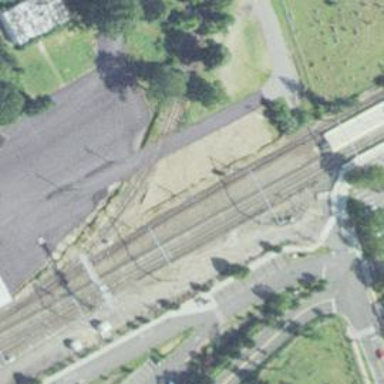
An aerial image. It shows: Level crossing along the railway.